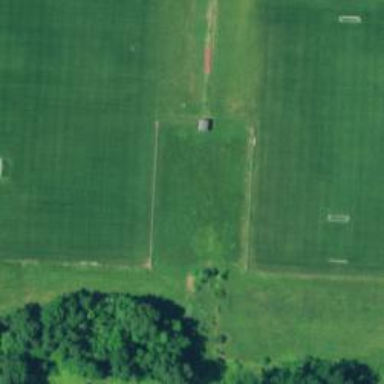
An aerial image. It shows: Soccer pitch for leisure land activities.